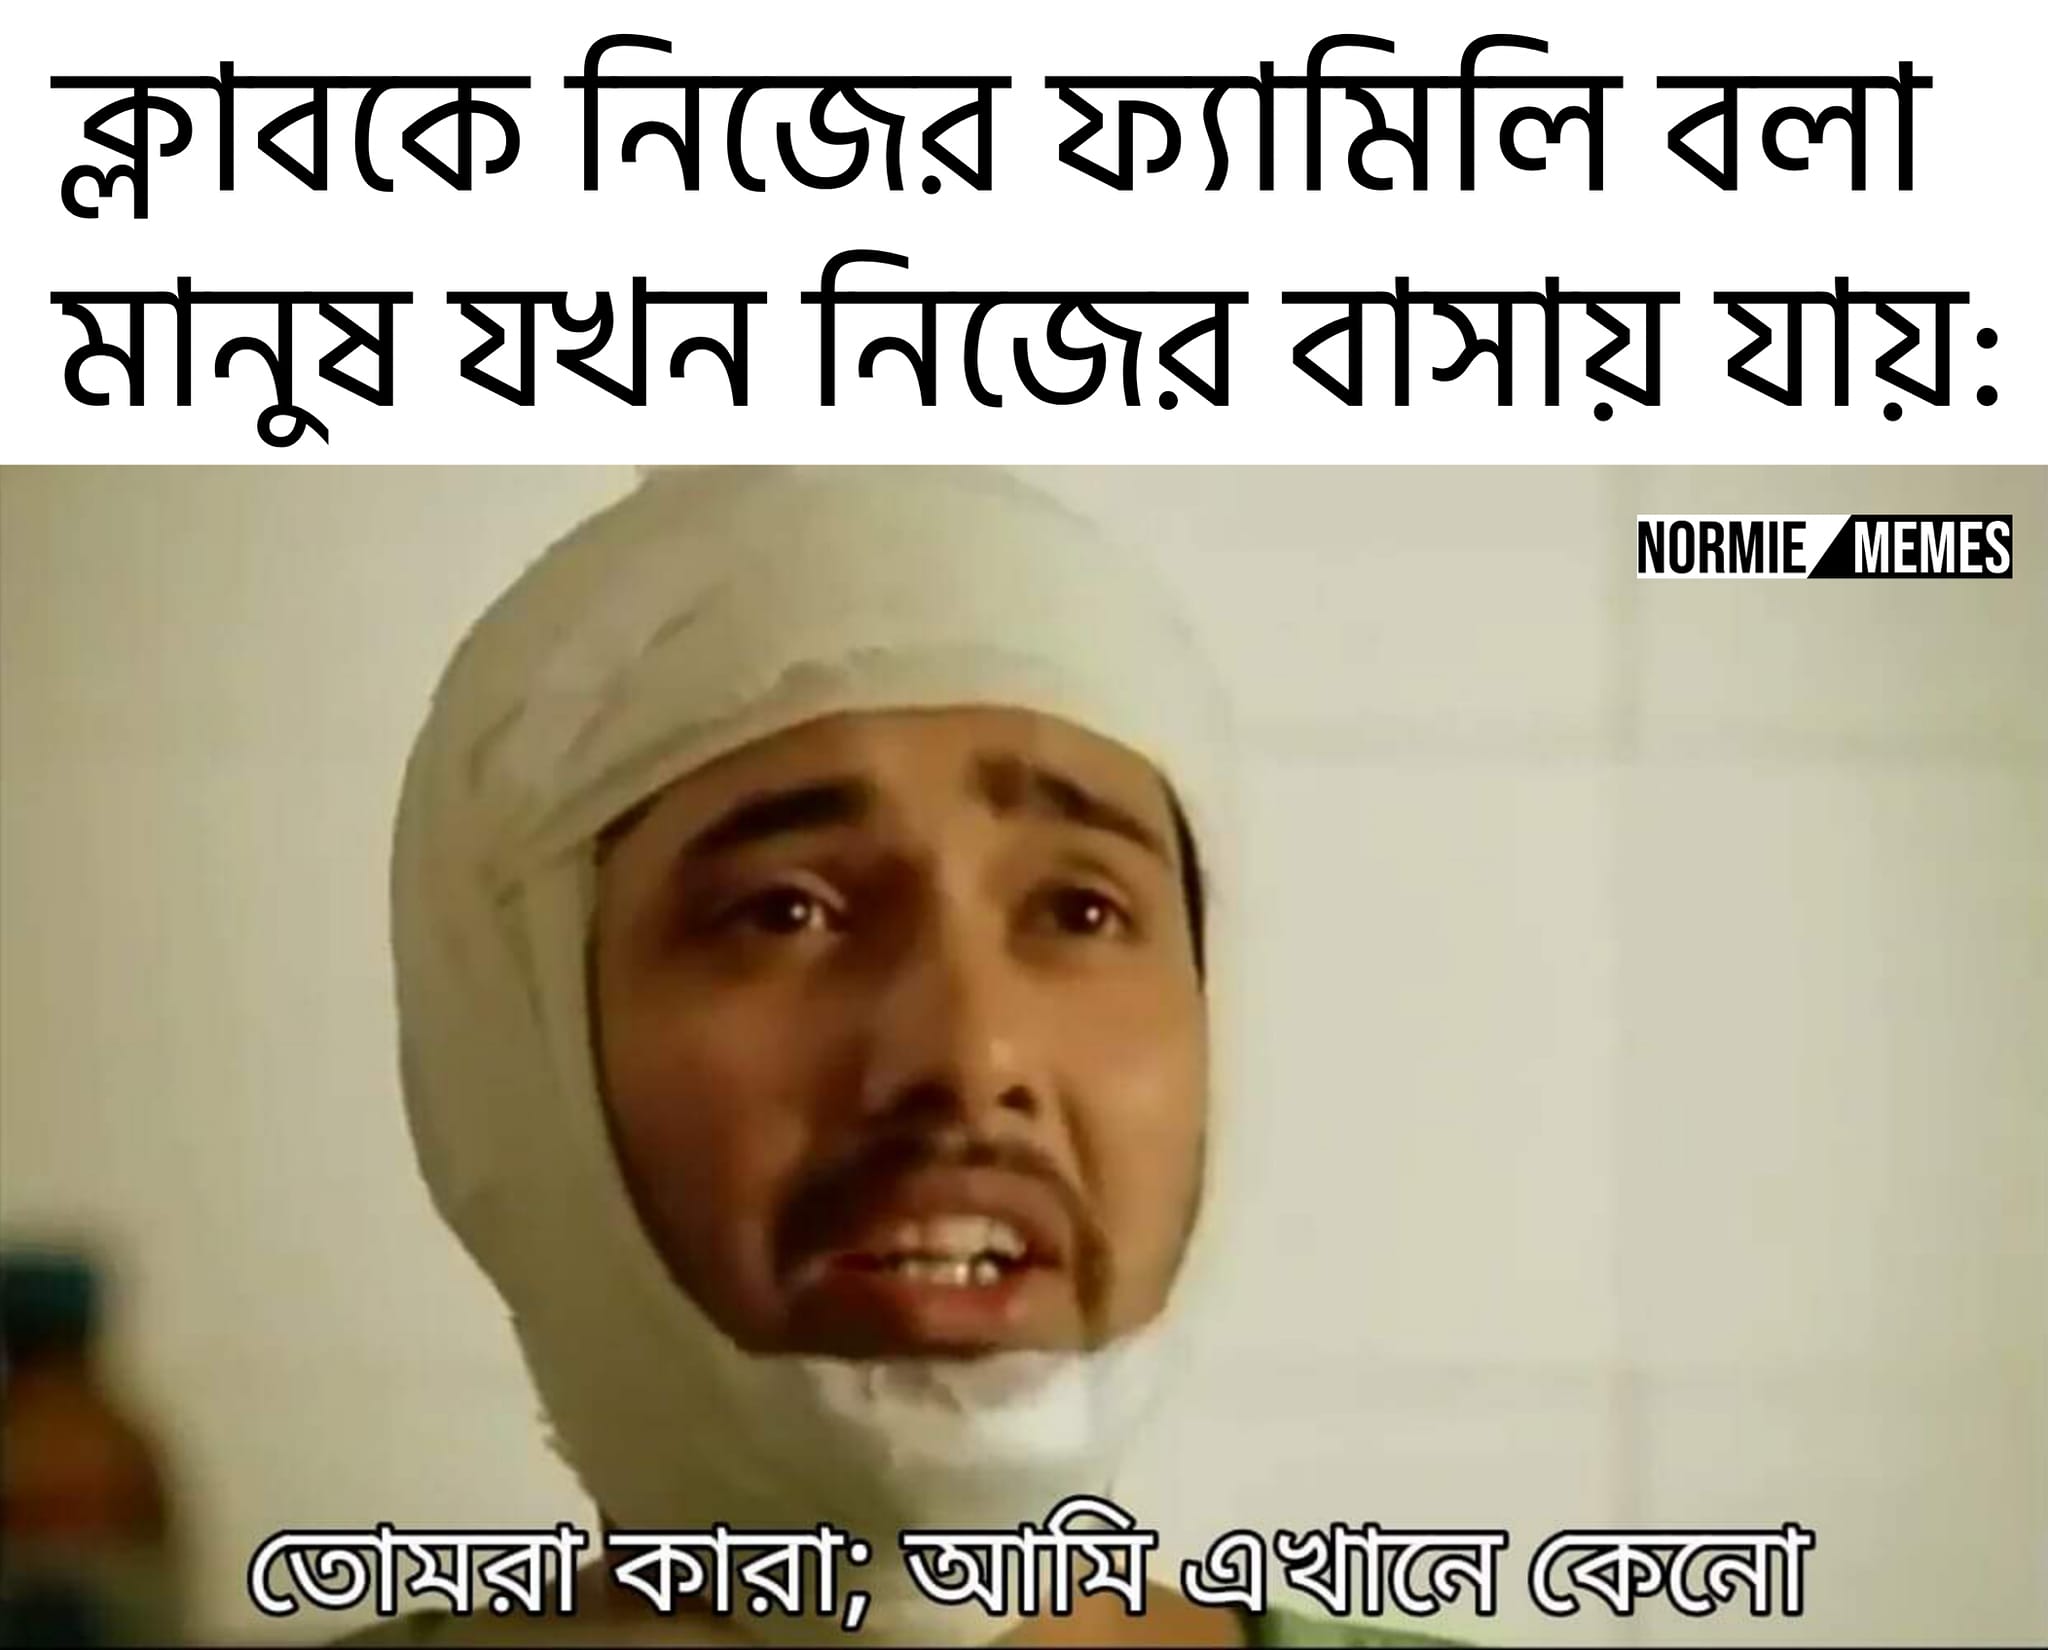
Text: ক্লাবকে নিজের ফ্যামিলি বলা মানুষ যখন নিজের বাসায় যায় তোমরা কারা আমি এখানে কেনো
Label: Non Hate